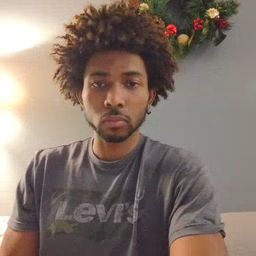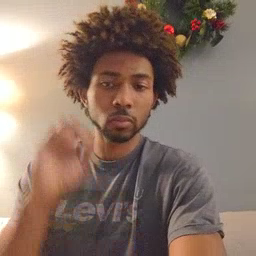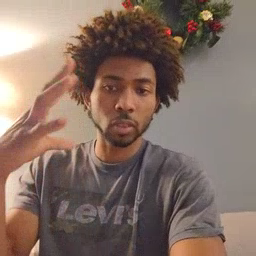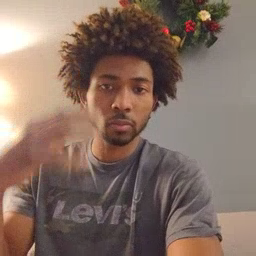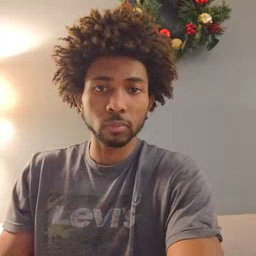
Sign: sun